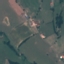
Label: Pasture